Interaction volume radius: 10 \u00c5
Interaction volume height: 15 \u00c5
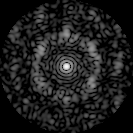
Disorder parameter: 0.6582